Field crop: tomato
Growth stage: 1
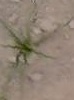
Species: cyperus